This is a demodulated (Hilbert-envelope) spectrum computed from a bearing vibration snapshot; the dashed markers indicate where each bearing fault type would appear (BPFO, BPFI, BSF, FTF). Determine the bearing's health state. Answer with exactly one of: normal, inner_race, outer_race, ball.
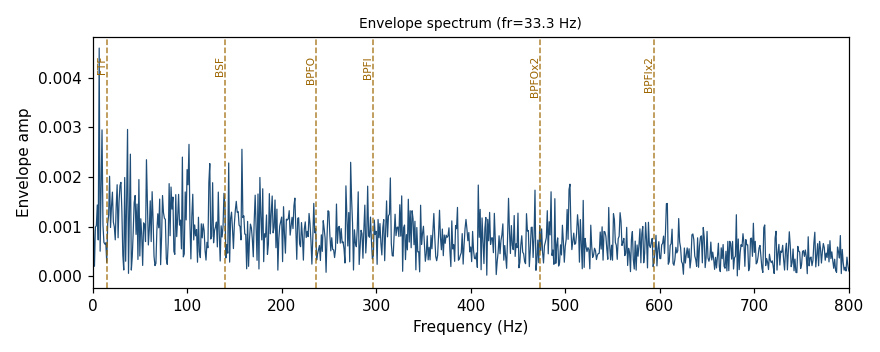
Answer: normal